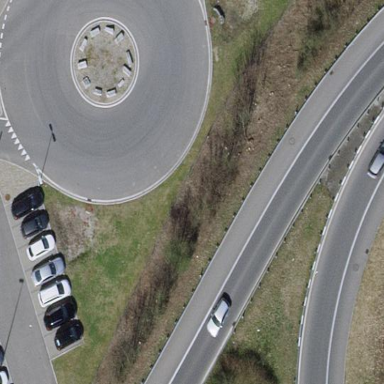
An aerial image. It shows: Service road that intersects roundabout.